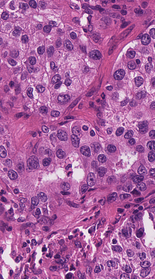
Tumor epithelial tissue: yes
Tumor-associated stroma tissue: yes
Normal tissue: no